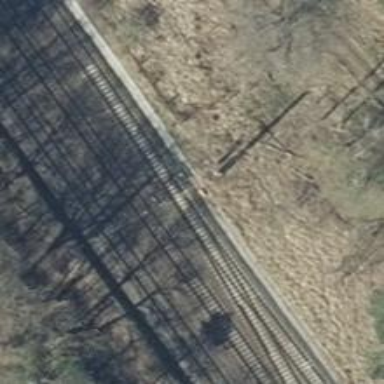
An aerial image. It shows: Railway switch.